Field crop: tomato
Growth stage: 2
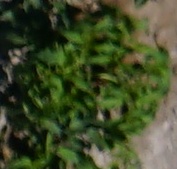
Species: tomato